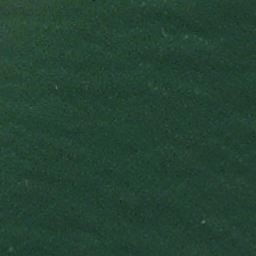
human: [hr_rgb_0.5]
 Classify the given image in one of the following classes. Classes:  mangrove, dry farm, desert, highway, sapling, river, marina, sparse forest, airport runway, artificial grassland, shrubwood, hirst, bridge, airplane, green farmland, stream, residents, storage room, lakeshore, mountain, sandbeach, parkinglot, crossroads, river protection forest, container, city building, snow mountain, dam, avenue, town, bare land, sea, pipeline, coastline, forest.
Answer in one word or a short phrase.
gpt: sea